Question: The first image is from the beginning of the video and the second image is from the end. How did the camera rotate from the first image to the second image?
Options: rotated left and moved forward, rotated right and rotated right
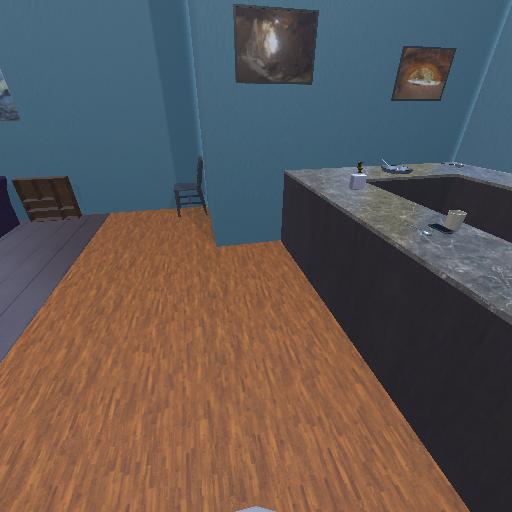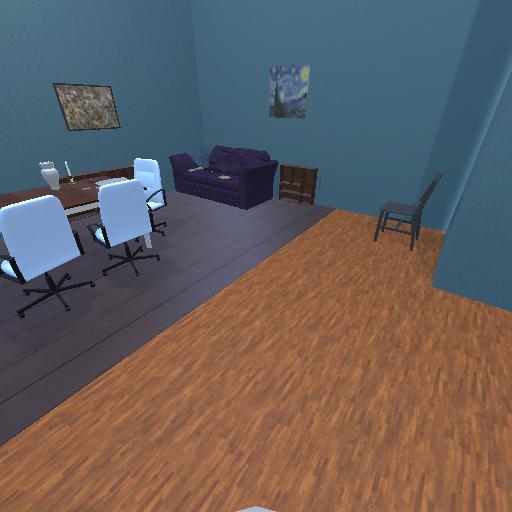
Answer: rotated left and moved forward